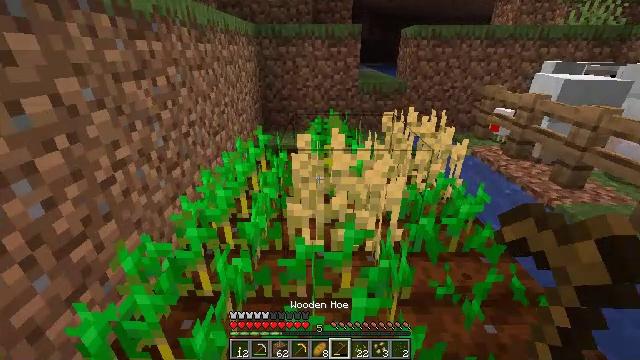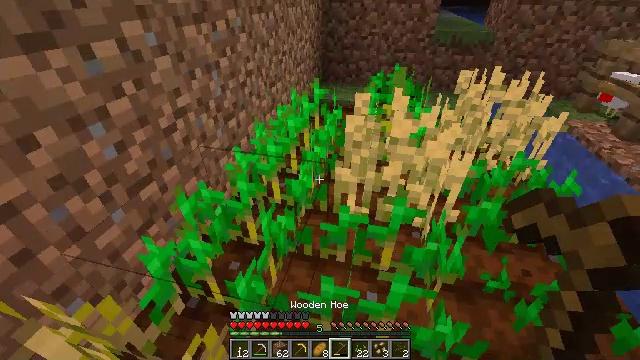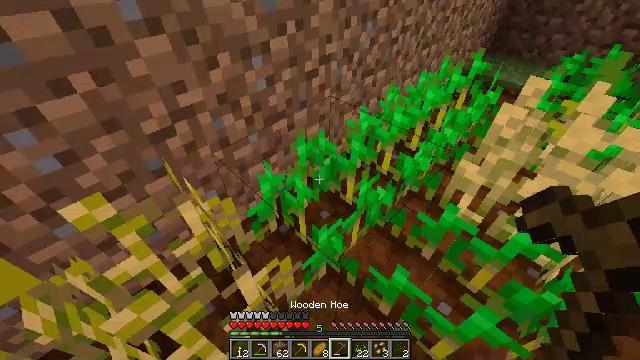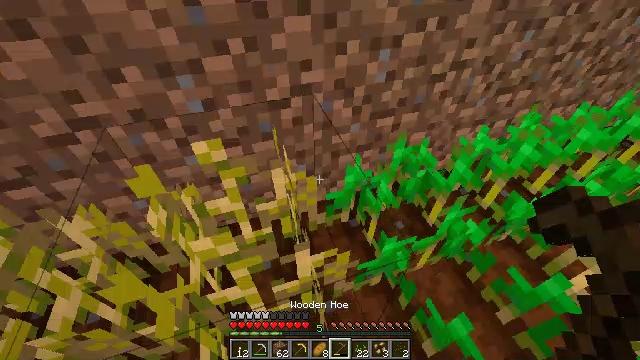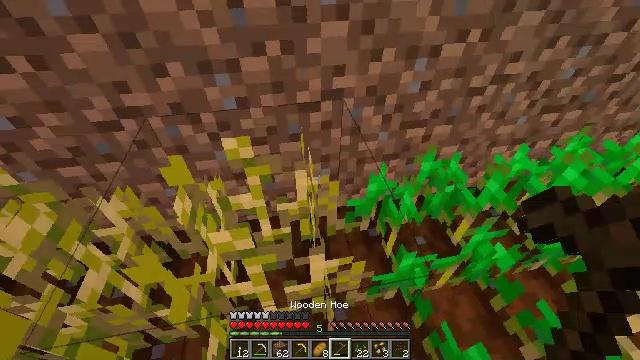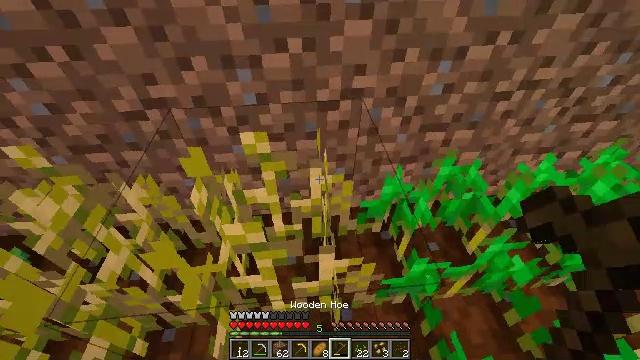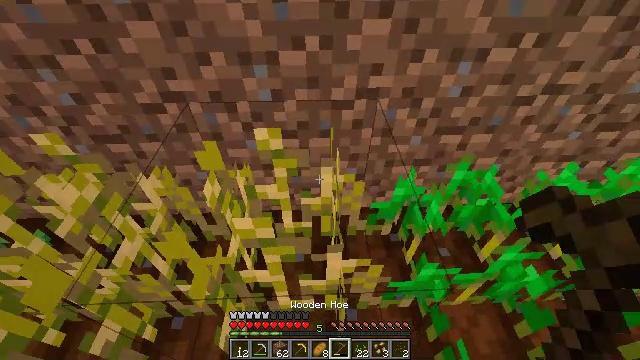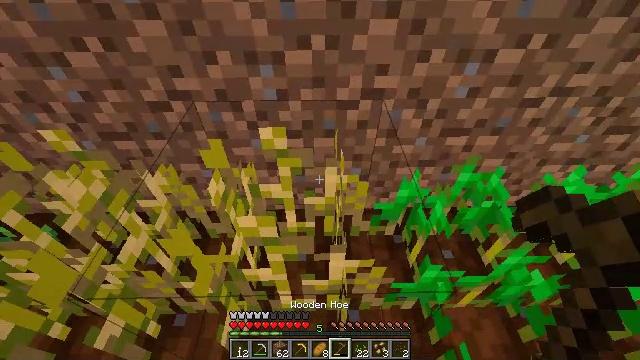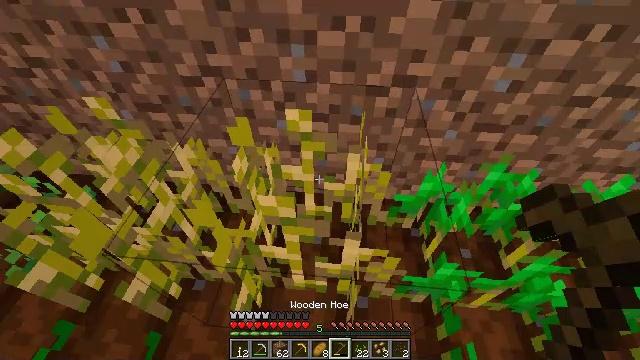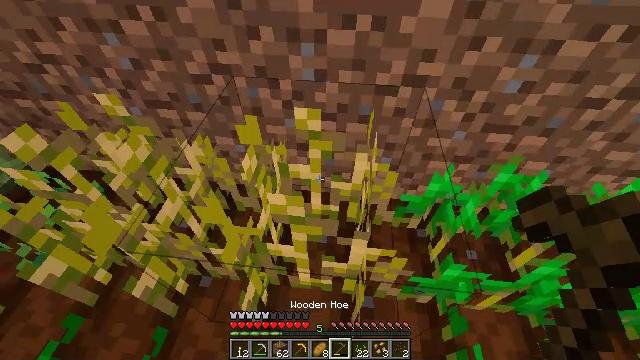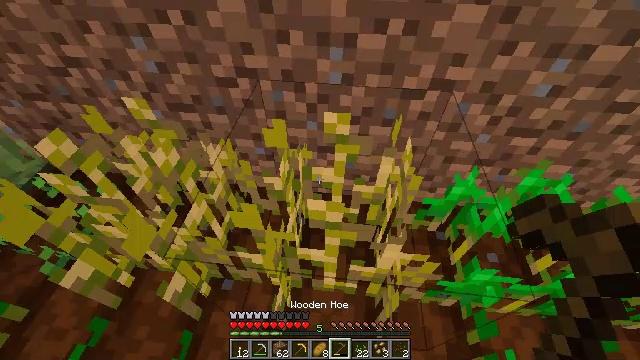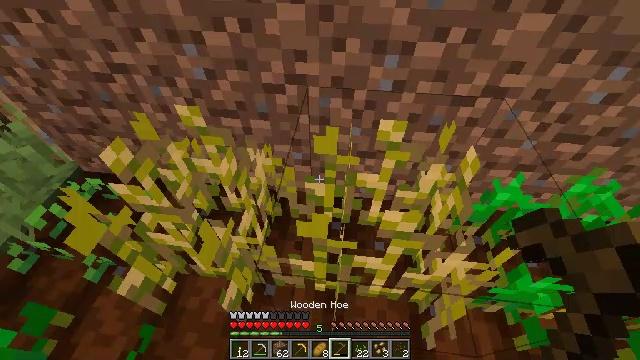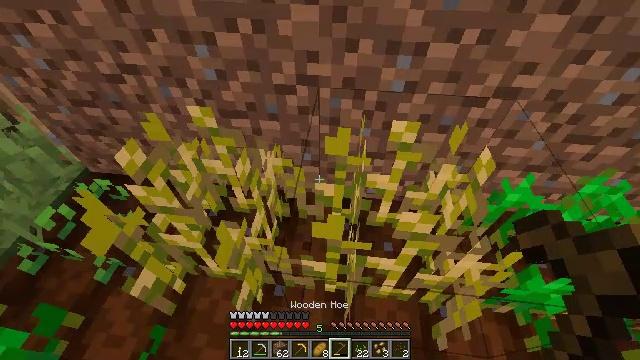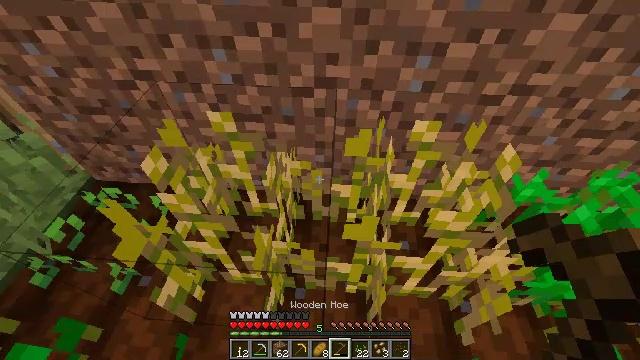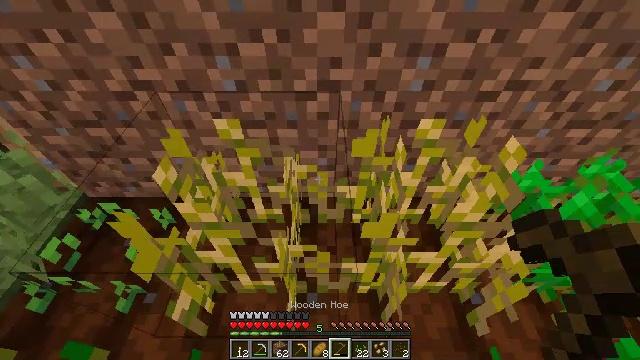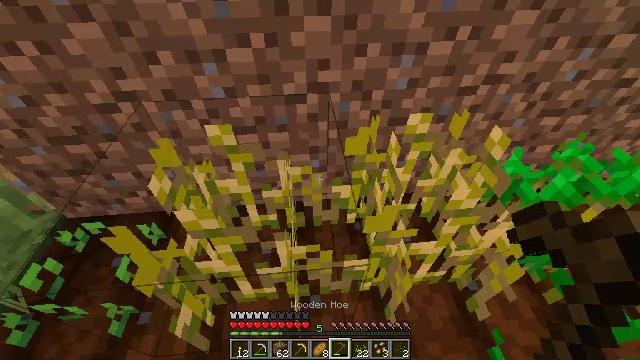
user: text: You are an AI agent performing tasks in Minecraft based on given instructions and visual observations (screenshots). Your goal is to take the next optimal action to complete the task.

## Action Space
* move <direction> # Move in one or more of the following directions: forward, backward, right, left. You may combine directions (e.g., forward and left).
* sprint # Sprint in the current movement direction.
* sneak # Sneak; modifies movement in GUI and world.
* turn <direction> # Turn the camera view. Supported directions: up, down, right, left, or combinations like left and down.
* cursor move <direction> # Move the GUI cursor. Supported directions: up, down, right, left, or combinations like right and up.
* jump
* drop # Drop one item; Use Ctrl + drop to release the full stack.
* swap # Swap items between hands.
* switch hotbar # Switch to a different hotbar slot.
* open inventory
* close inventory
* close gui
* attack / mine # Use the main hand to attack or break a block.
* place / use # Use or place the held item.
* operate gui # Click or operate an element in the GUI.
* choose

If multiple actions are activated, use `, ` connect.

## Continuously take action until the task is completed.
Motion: motion action
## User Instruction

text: Collect wheat crops.
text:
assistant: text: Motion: turn left and down
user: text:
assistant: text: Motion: turn left and down
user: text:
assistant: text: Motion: turn left and down
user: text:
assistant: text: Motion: turn left
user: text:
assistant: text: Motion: turn left
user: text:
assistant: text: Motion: turn left
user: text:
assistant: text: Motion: turn left
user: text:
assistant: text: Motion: turn left and down
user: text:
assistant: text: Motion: move left, turn left
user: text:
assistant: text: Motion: move left
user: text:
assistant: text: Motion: move left
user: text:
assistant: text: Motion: move left
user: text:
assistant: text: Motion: turn right
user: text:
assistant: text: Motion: turn right and up
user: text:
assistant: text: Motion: turn right and up
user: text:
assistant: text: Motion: turn right
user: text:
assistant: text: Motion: no_op
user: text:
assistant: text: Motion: no_op
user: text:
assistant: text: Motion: turn right
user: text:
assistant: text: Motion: turn right
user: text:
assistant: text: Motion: turn right
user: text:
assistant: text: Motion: turn right
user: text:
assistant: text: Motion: turn right
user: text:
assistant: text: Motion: turn right
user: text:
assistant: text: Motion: turn right and up
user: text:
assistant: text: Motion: turn right and up
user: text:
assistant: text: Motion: no_op
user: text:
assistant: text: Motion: no_op
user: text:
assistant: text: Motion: no_op
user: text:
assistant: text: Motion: no_op